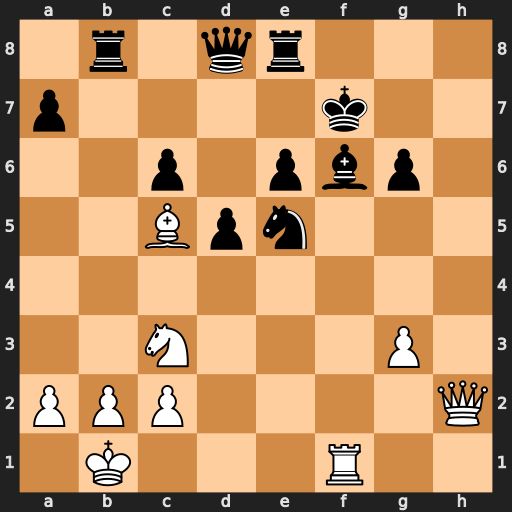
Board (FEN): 1r1qr3/p4k2/2p1pbp1/2Bpn3/8/2N3P1/PPP4Q/1K3R2
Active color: w
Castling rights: -
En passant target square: -
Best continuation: Qh7#